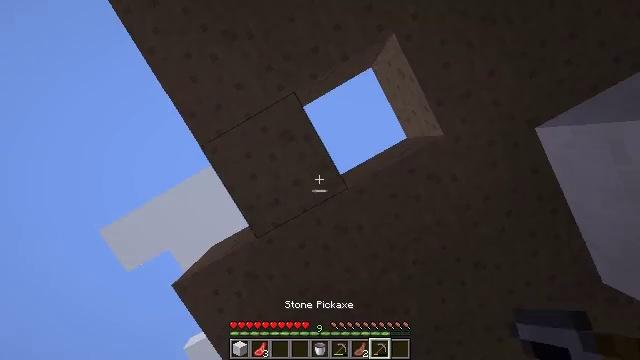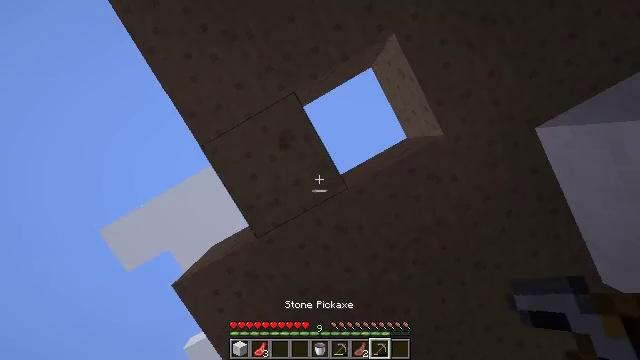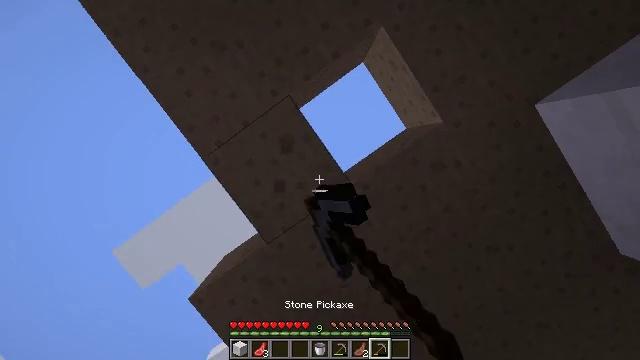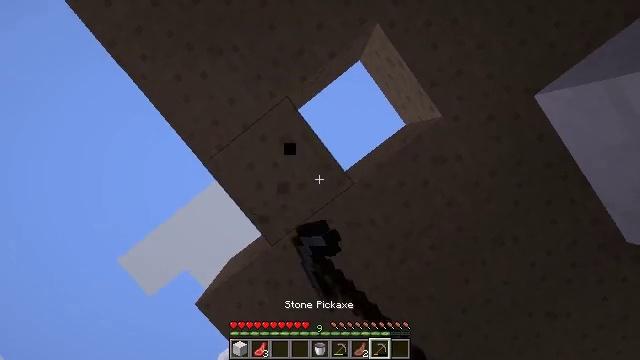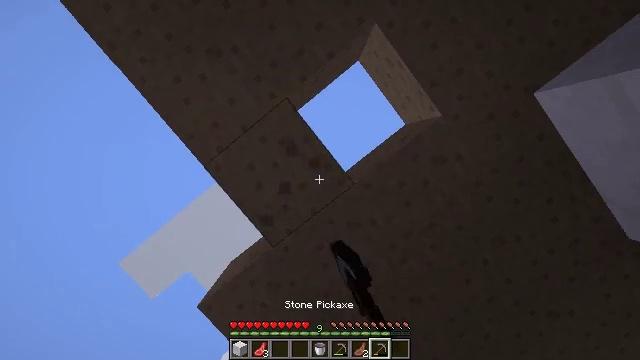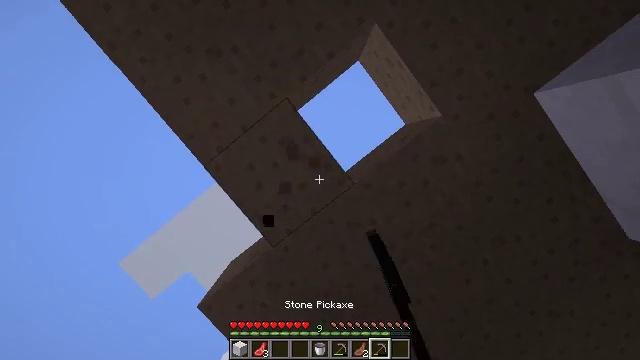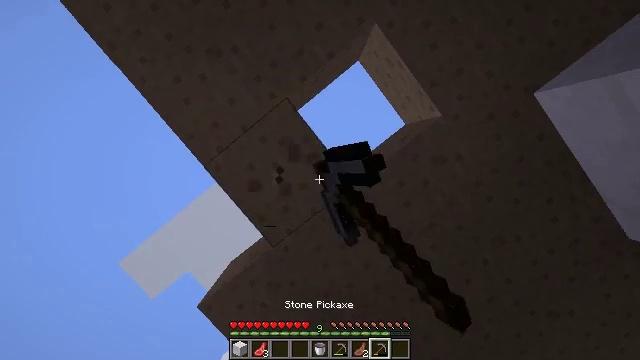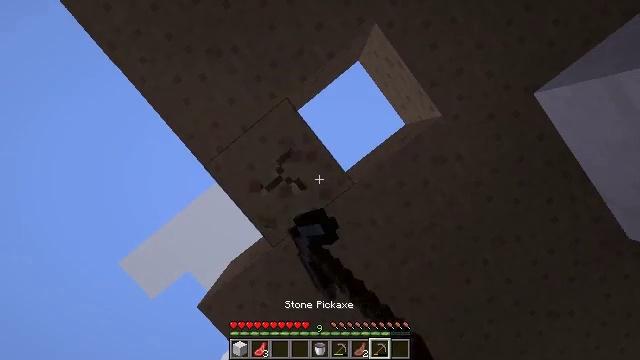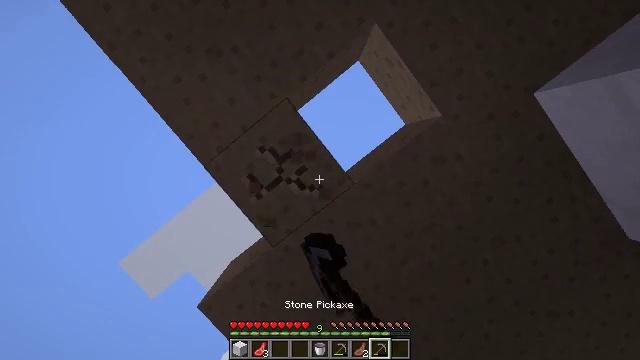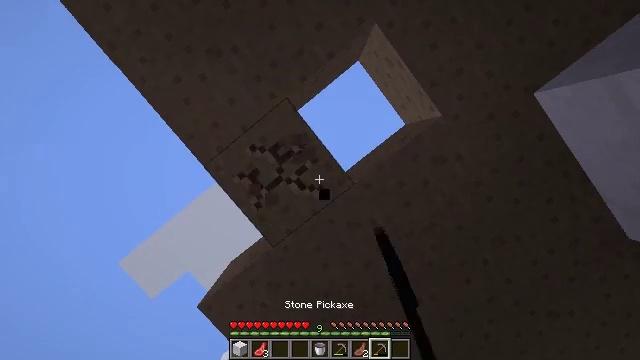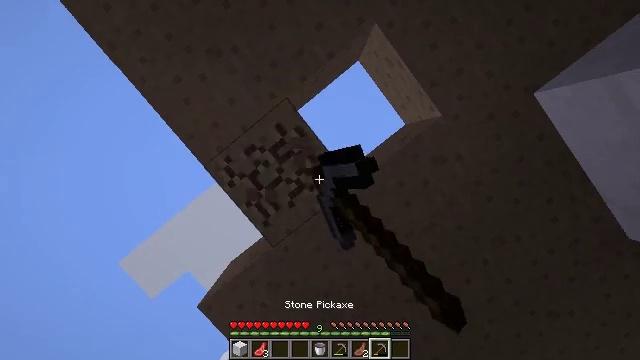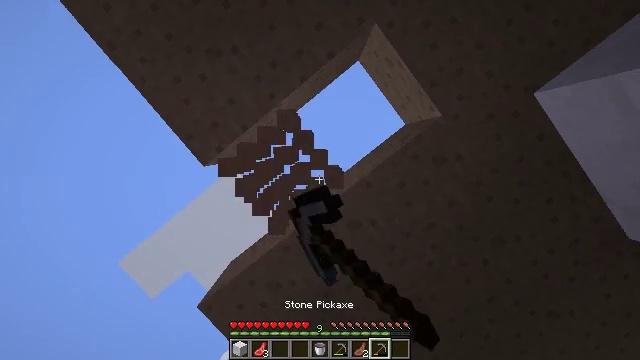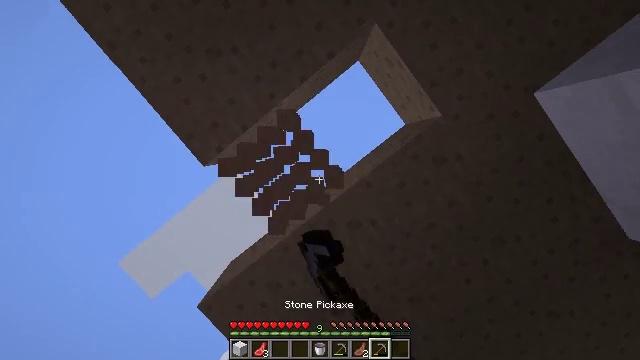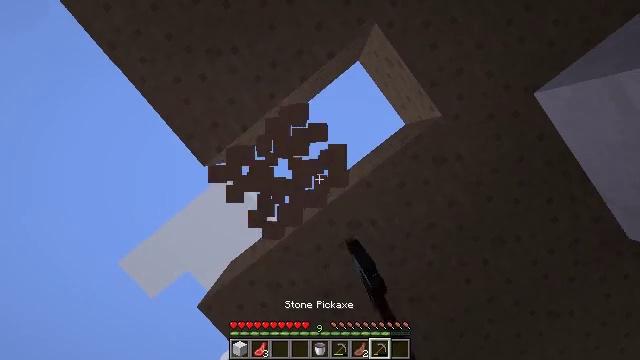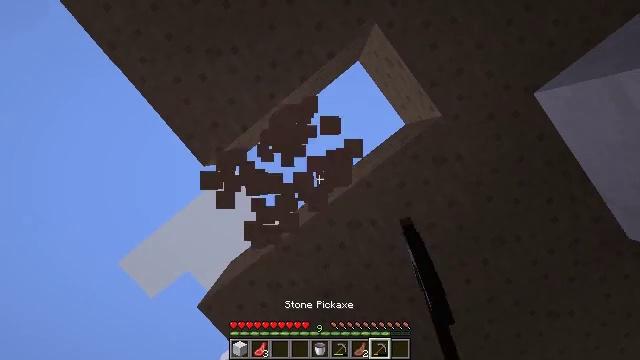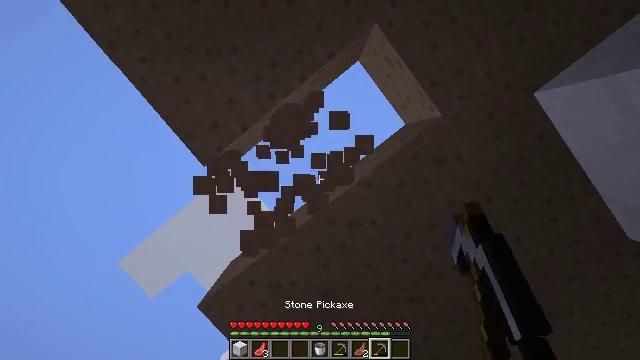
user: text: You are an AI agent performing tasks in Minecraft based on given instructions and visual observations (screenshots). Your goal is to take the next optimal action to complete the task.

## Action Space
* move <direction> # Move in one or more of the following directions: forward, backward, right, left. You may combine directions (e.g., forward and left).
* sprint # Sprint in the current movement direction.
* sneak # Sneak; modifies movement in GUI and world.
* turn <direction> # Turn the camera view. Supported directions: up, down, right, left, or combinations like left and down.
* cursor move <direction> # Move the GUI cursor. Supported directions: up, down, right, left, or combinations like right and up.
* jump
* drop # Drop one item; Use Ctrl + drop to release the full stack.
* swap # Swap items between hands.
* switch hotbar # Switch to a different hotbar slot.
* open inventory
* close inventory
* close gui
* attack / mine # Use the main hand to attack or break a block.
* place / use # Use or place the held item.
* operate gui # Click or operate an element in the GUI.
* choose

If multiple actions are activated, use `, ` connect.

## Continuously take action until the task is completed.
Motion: motion action
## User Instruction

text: Chop down the brown mushroom block.
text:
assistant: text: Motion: attack / mine
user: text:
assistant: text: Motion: turn left, attack / mine
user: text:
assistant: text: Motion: turn left, attack / mine
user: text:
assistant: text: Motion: attack / mine
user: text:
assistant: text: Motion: attack / mine
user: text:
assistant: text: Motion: attack / mine
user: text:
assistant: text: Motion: attack / mine
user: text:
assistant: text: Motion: attack / mine
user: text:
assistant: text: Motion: attack / mine
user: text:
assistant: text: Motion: attack / mine
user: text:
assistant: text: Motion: attack / mine
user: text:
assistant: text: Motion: attack / mine
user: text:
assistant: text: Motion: attack / mine
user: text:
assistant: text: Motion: attack / mine
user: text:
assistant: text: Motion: attack / mine
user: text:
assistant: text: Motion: attack / mine
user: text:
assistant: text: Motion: attack / mine
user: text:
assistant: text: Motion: turn right and down, attack / mine
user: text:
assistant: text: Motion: turn right and down, attack / mine
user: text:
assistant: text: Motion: attack / mine
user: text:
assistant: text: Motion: attack / mine
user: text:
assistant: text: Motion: attack / mine
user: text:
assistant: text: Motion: attack / mine
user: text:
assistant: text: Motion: attack / mine
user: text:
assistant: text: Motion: attack / mine
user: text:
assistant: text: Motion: attack / mine
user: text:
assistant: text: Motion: attack / mine
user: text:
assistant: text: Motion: attack / mine
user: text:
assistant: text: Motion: attack / mine
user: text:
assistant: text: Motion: attack / mine